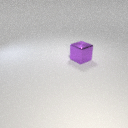
large purple metal cube